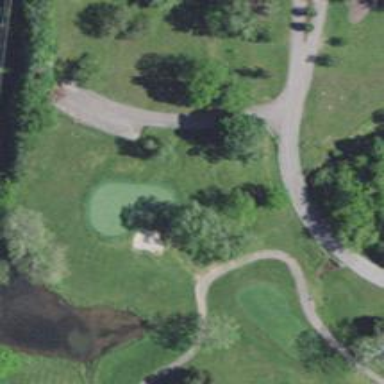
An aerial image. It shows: Golf hole.